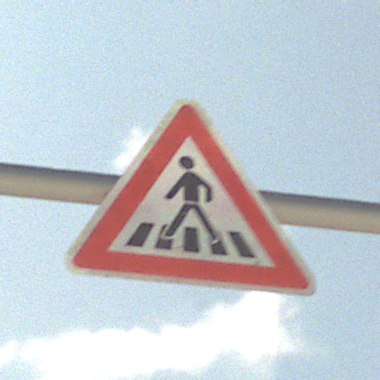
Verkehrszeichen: FussgaengerueberwegRechts
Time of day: Midday
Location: Outdoor (Beach)
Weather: PartlyCloudy
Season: NotSpecified
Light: Natural